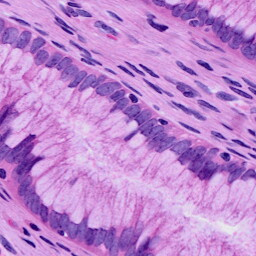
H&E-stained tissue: Cervix